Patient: sex F, age 59
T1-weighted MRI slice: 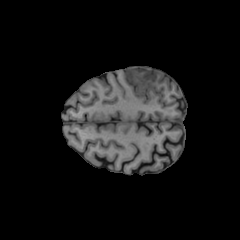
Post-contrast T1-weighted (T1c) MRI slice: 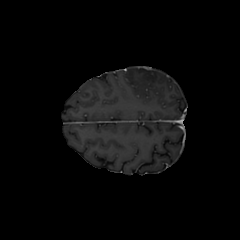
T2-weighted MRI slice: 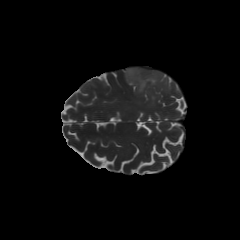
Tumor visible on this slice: yes
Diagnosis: Astrocytoma, IDH-mutant
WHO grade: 3